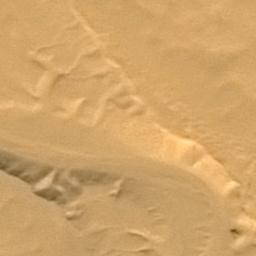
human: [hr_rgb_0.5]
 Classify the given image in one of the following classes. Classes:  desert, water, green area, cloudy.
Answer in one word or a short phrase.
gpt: desert